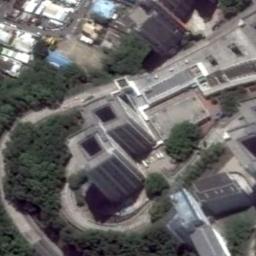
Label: commercial_area